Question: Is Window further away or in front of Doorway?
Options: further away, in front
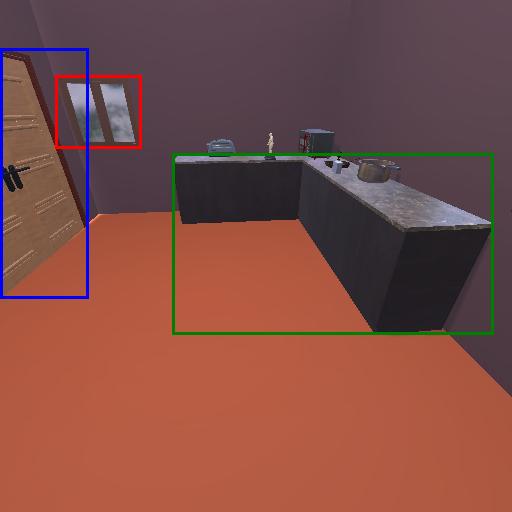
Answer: further away